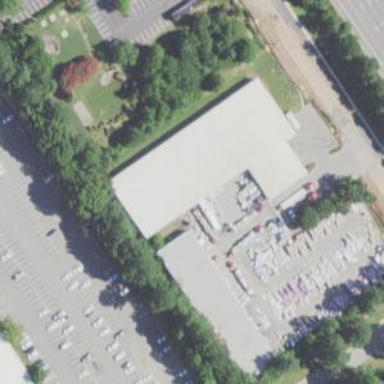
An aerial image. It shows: Commercial building.